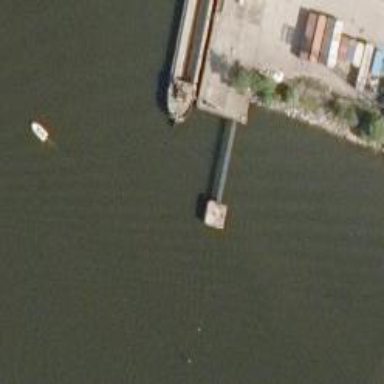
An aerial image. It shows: Man-made pier.